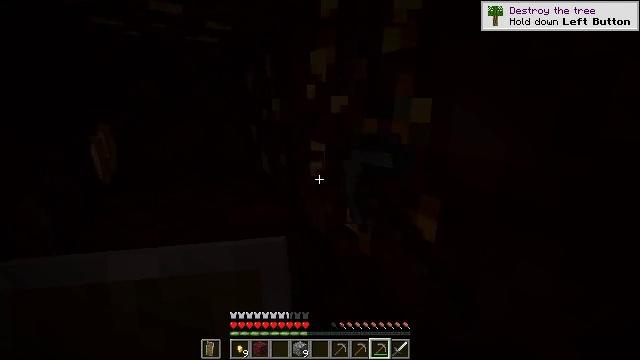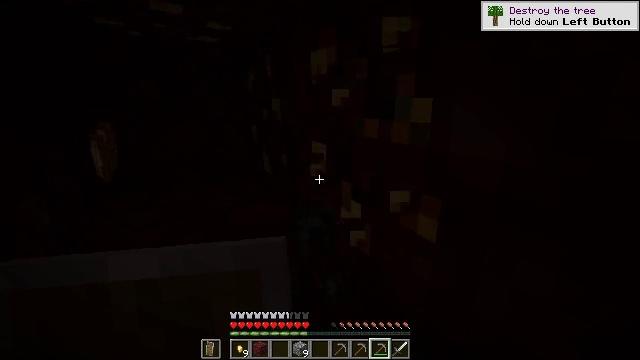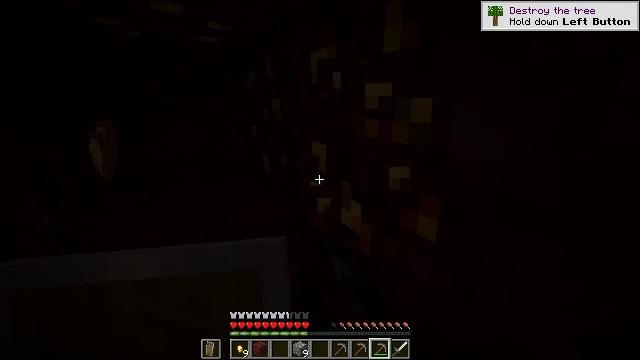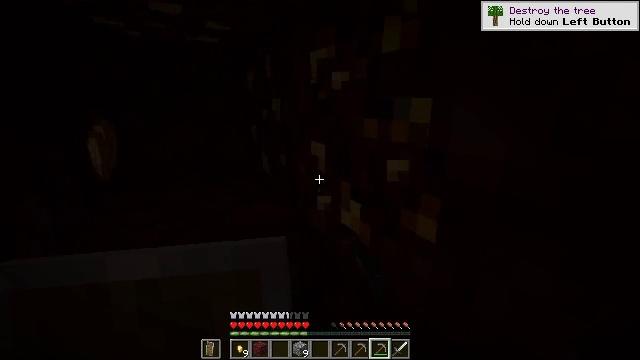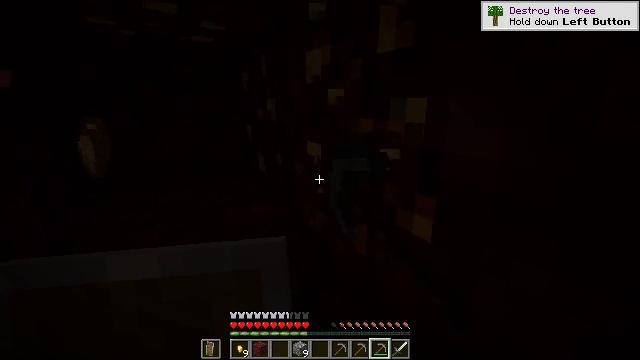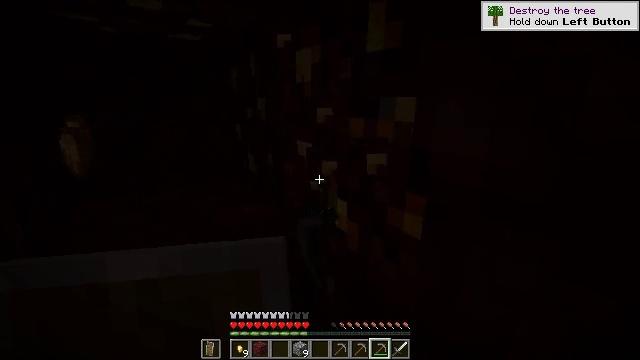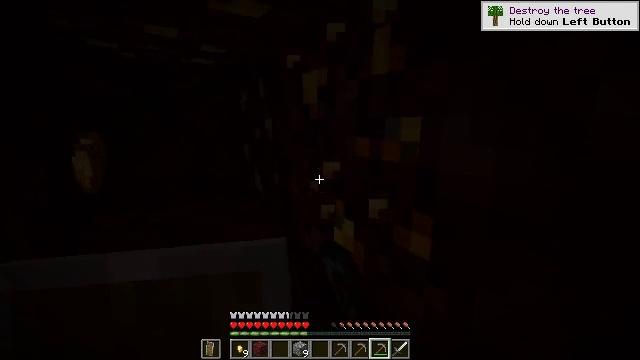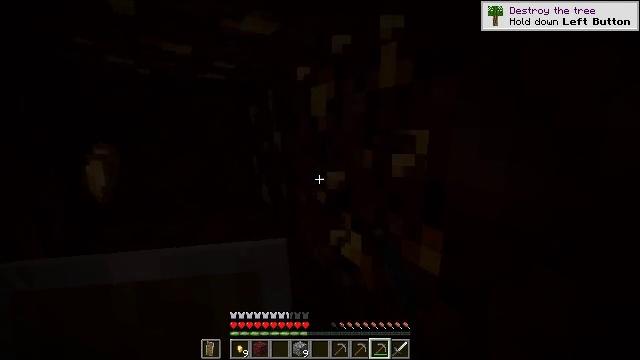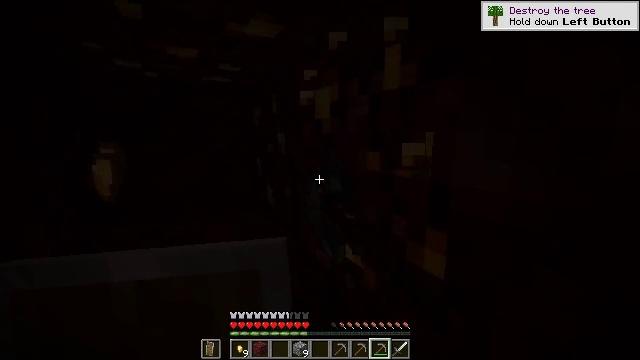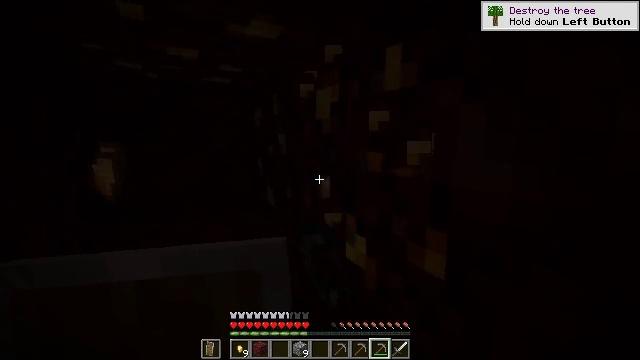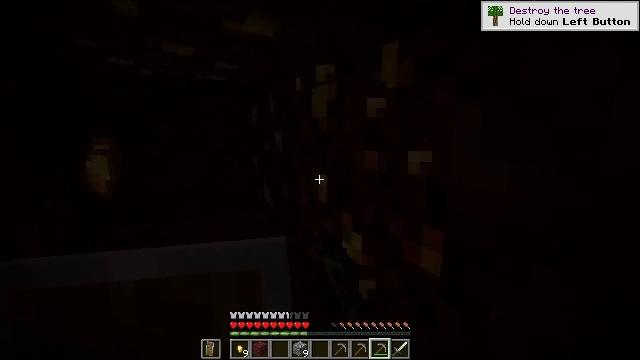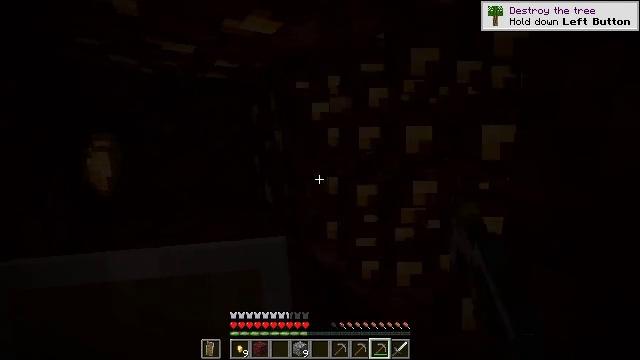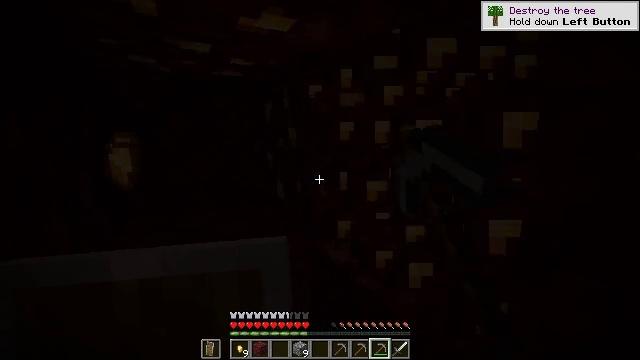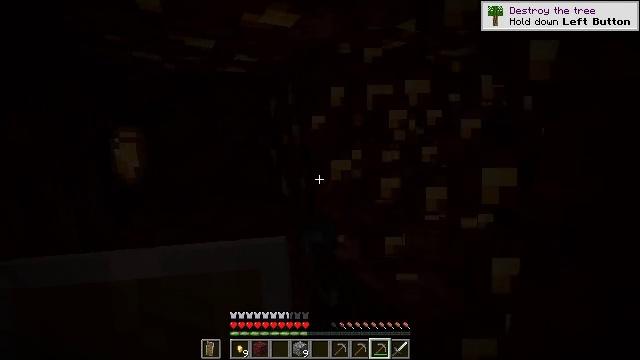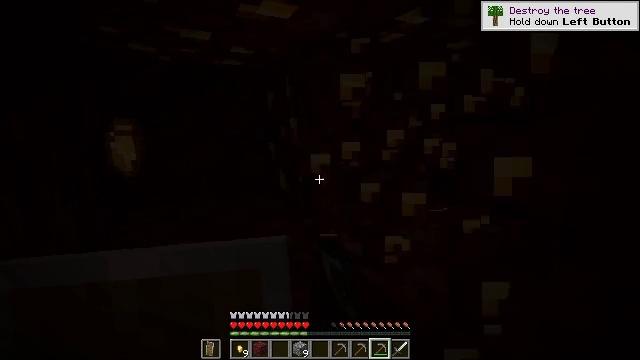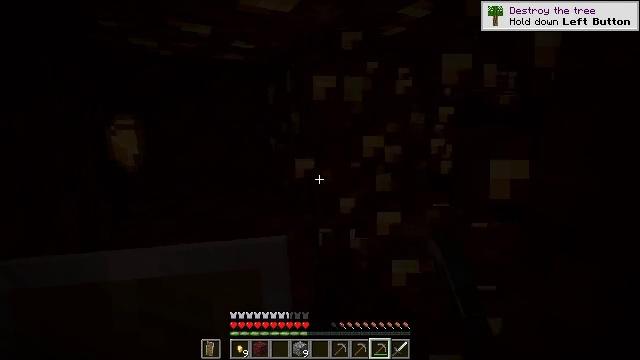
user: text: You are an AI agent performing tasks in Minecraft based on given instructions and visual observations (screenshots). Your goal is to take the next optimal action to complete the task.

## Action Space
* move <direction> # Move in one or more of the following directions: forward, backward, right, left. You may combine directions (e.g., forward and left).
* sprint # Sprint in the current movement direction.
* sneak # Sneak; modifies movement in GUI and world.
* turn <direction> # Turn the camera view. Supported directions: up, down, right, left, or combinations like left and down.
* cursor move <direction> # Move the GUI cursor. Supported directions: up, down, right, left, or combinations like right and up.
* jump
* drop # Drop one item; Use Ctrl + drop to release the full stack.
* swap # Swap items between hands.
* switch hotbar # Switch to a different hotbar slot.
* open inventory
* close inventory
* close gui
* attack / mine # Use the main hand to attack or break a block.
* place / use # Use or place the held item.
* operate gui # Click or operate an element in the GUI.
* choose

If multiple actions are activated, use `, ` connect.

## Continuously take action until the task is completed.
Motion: motion action
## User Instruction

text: Collect nether gold ore blocks.
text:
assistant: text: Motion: attack / mine
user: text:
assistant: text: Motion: attack / mine
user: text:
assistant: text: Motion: attack / mine
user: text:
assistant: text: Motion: attack / mine
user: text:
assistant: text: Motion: turn right, attack / mine
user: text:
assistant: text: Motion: turn left and up, attack / mine
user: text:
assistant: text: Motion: turn left and up, attack / mine
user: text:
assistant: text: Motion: attack / mine
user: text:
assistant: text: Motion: attack / mine
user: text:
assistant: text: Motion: attack / mine
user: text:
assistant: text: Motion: attack / mine
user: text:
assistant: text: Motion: turn left, attack / mine
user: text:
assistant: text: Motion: attack / mine
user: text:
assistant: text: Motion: turn down, attack / mine
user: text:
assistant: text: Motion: turn down, attack / mine
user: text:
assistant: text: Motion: attack / mine
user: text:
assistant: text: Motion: attack / mine
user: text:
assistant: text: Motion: attack / mine
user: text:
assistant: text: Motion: attack / mine
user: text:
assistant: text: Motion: attack / mine
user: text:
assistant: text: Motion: attack / mine
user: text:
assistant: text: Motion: attack / mine
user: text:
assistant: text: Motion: attack / mine
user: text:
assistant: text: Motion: attack / mine
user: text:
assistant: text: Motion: attack / mine
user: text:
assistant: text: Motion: attack / mine
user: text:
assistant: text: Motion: attack / mine
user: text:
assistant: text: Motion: attack / mine
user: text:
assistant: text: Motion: attack / mine
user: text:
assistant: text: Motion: attack / mine